Question: I have following metadata which gives information about hierarchy of tables in database:

By looping I can construct the following sql statement. Is there another neat way to do it without looping?
'''
SELECT
SubClassCode,
ClassCode,
DeptCode,
DivisionCode INTO tempTable
FROM tblSBDivisionMaster T1
JOIN tblSBDepartmentMaster T2
ON T2.ParentID = T1.DivisionID
JOIN tblSBClassMaster T3
ON T3.ParentID = T2.DeptID
JOIN tblSBSubClassMaster T4
ON T4.ParentID = T3.ClassID
'''
with looping example :
'''
declare @merchandiseHierCount as int ,@nextrowscount as int,@join as varchar(1000),@firstTable as varchar(200),@codeColumns as varchar(1000)
SELECT
@codeColumns = COALESCE(@codeColumns + ',', '') + MasterCodeColumn
FROM tblsbhierarchy
WHERE HierarchyType = 1
ORDER BY HierLevel;
SET @merchandiseHierCount = (SELECT
COUNT(*)
FROM tblsbhierarchy
WHERE HierarchyType = 1)
select @firstTable = MasterTableName FROM tblsbhierarchy
WHERE HierarchyType = 1 and HierLevel =1
set @nextrowscount =1
WHILE (@nextrowscount <= @merchandiseHierCount)
begin
declare @tableName as varchar(100),@heir as varchar(20),@IdColumn as varchar(100)
select @tableName = MasterTableName,@heir= HierLevel,@IdColumn = MasterKeyColumn from tblsbhierarchy where HierLevel = @nextrowscount and HierarchyType=1
if @nextrowscount >1
begin
SET @join = (SELECT
CONCAT(@join,' join ' + @tableName + ' T' + @heir + ' on '
+' T'+ @heir + '.' + @IdColumn + ' = T' + cast((@heir-1) as VARCHAR) + '.ParentId'))
end
set @nextrowscount = @nextrowscount+1
end
set @join = 'Select '+ @codeColumns+ ' into temptable From ' + @firstTable +' T1 ' + @join
select @join
'''
Final query with slight modification of query by @Squirrel. The query I requested for has small mistake. So I made correction in the final result.
'''
declare @select nvarchar(max),
@from nvarchar(max),
@sql nvarchar(max)
;
WITH tbl
AS
(SELECT
HierLevel,MasterTableName,MasterKeyColumn,MasterCodeColumn
,tbl = 'T' + CONVERT(VARCHAR(5), HierLevel)
,parent = 'T' + CONVERT(VARCHAR(5), LAG(HierLevel) OVER (ORDER BY HierLevel))
,parentId = lag(MasterKeyColumn) over( ORDER by HierLevel)
FROM tblsbhierarchy
WHERE HierarchyType = 1)
SELECT
@select = ISNULL(@select + ', ', 'SELECT ')
+ tbl + '.' + MasterCodeColumn
,@from = ISNULL(@from, '')
+
CASE
WHEN HierLevel = 1 THEN 'INTO temptable' + CHAR(13)
ELSE ''
END
+
CASE
WHEN HierLevel = 1 THEN 'FROM '
ELSE 'JOIN '
END
+ MasterTableName
+ ' AS ' + tbl + CHAR(13)
+
CASE
WHEN HierLevel <> 1 THEN CHAR(9) + 'ON ' + tbl + '.ParentId' + ' = ' + parent + '.'+parentId + CHAR(13)
ELSE ''
END
FROM tbl
ORDER BY HierLevel
SELECT
@sql = @select + CHAR(13) + @from
print @sql
'''
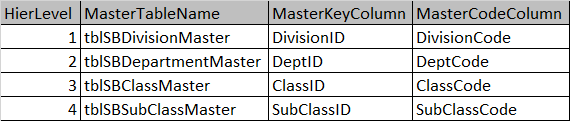
Answer: this will gives you nicely formatted query. Basically it is using string concatenate and checking for HierLevel. If level = 1 or others and act accordingly. 'char(13)' is carriage return, so that when you do a 'PRINT' it is you get a nicely formatted readable query
'''
declare @select nvarchar(max),
@from nvarchar(max),
@sql nvarchar(max)
; with tbl as
(
select *,
tbl = 'T' + convert(varchar(5), HierLevel),
parent = 'T' + convert(varchar(5), LAG(HierLevel) OVER(ORDER BY HierLevel))
from tblsbhierarchy
where HierarchyType = 1
)
select @select = isnull(@select + ', ', 'SELECT ')
+ tbl + '.' + MasterCodeColumn,
@from = isnull(@from, '')
+ case when HierLevel = 1 then 'INTO temptable' + char(13) else '' end
+ case when HierLevel = 1 then 'FROM ' else 'JOIN ' end
+ MasterTableName
+ ' AS ' + tbl + char(13)
+ case when HierLevel <> 1
then char(9) + 'ON ' + tbl + '.' + MasterKeyColumn + ' = ' + parent + '.ParentId' + char(13)
else ''
end
from tbl
order by HierLevel
select @sql = @select + char(13) + @from
print @sql
/* RESULT
SELECT T1.DivisionCode, T2.DeptCode, T3.ClassCode, T4.SubClassCode
INTO temptable
FROM tblSBDivisionMaster AS T1
JOIN tblSBDepartmentMaster AS T2
ON T2.DeptID = T1.ParentId
JOIN tblSBClassMaster AS T3
ON T3.ClassID = T2.ParentId
JOIN tblSBSubClassMaster AS T4
ON T4.SubClassID = T3.ParentId
*/
'''